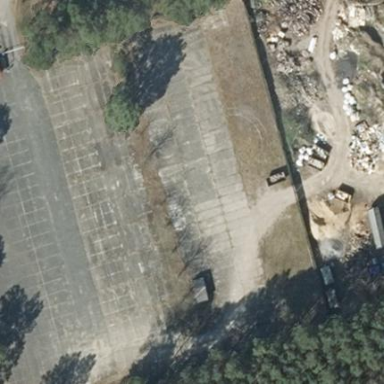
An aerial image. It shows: Parking area enclosed by fence.